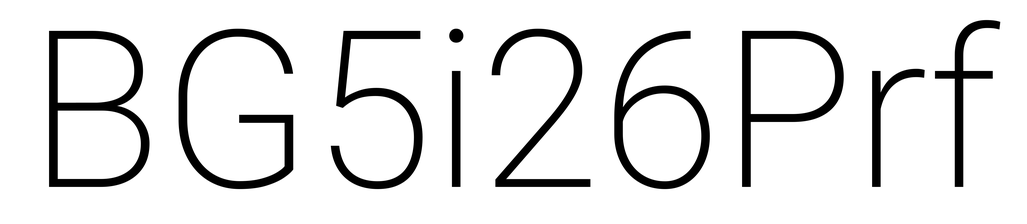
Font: Roboto_ExtraLight